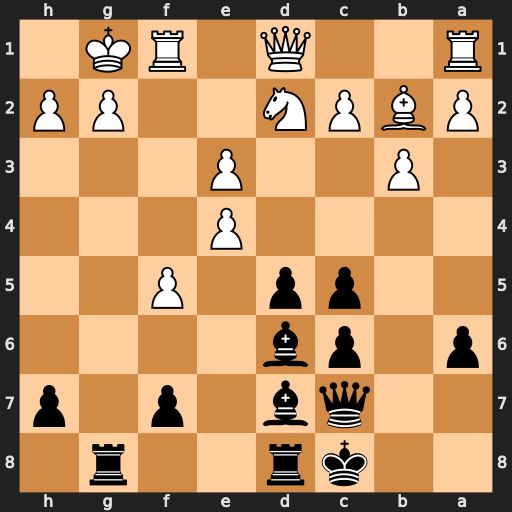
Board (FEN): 2kr2r1/2qb1p1p/p1pb4/2pp1P2/4P3/1P2P3/PBPN2PP/R2Q1RK1
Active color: b
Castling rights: -
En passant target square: -
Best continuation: Bxh2+ Kh1 Rxg2